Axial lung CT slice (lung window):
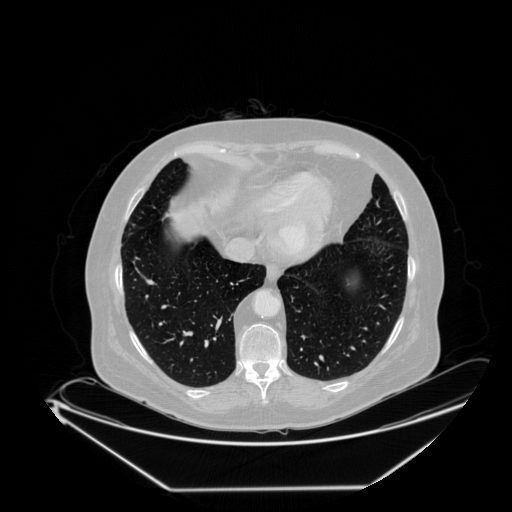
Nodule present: no